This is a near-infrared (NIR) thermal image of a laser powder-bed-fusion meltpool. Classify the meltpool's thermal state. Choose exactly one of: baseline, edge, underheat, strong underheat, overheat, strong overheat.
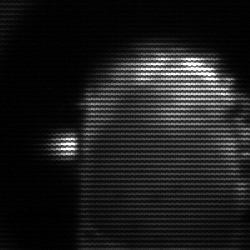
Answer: baseline